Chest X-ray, AP view. Patient: 16 years old, sex M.
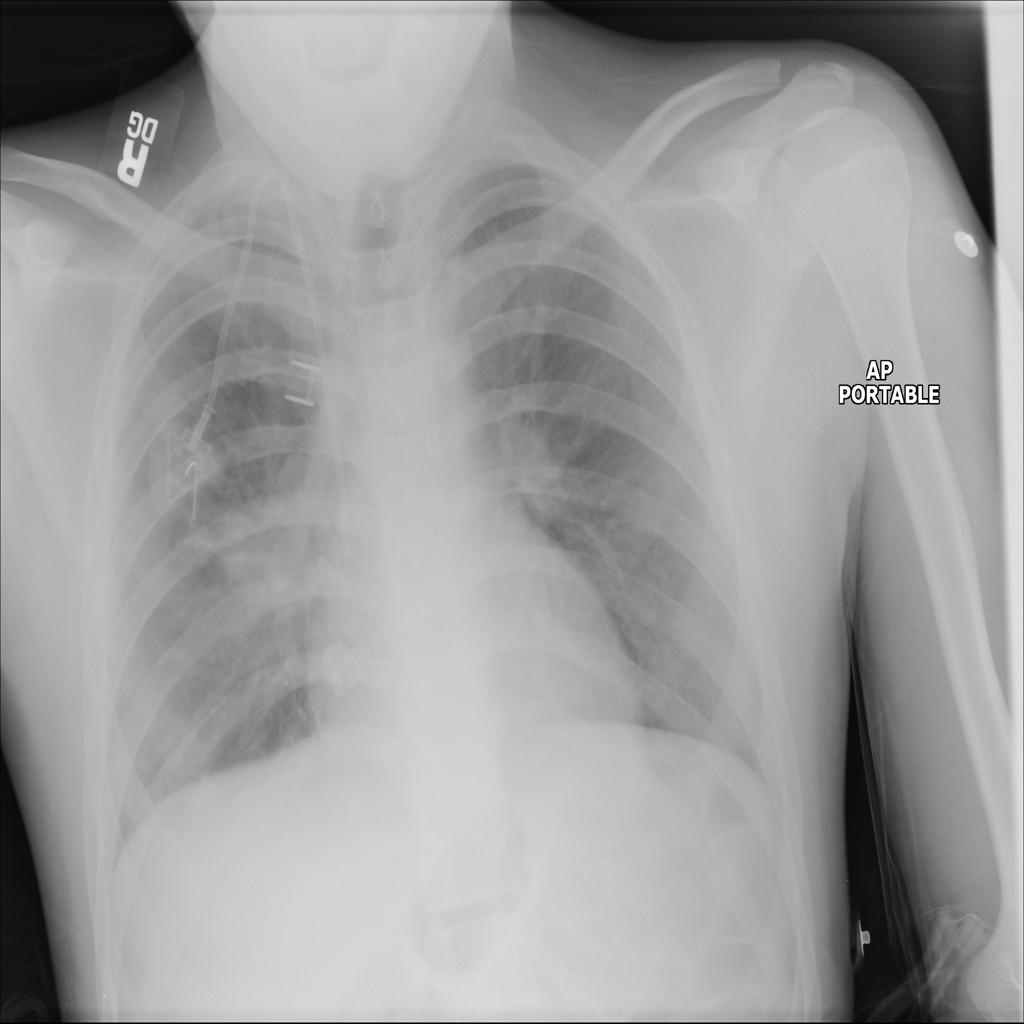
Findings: Mass